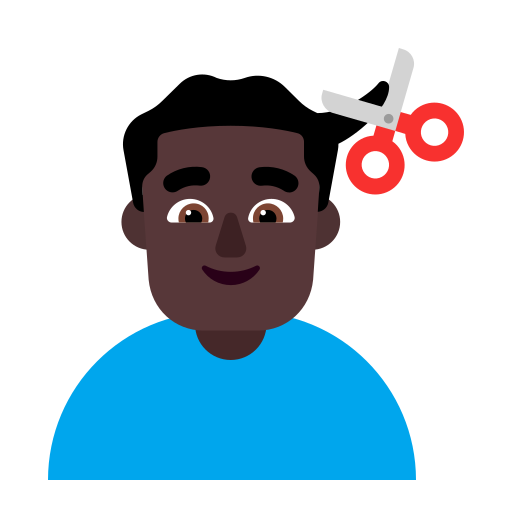
man getting haircut flat dark